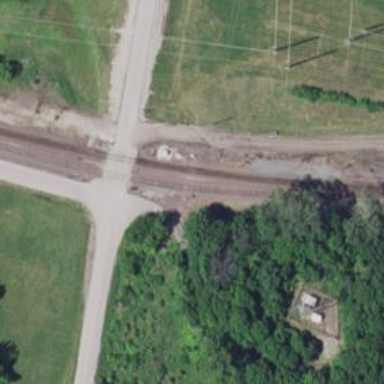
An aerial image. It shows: Railway siding with rails.